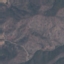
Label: HerbaceousVegetation